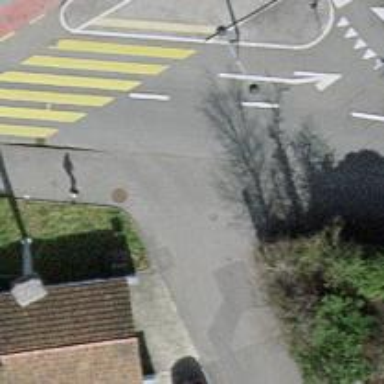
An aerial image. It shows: Asphalt sidewalk along the footway.